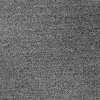
Atmospheric dust classification: dusty